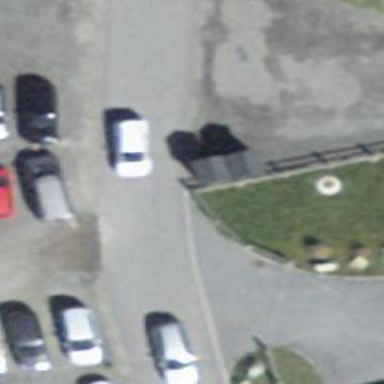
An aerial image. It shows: Parking aisle with fine gravel surface.